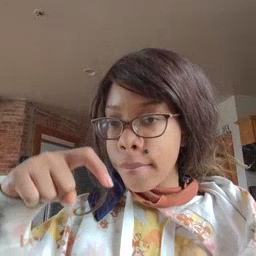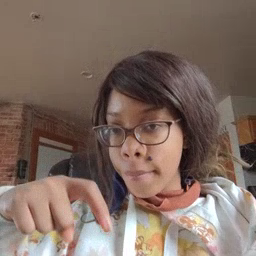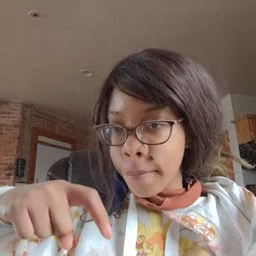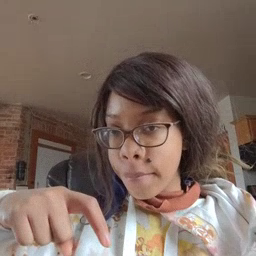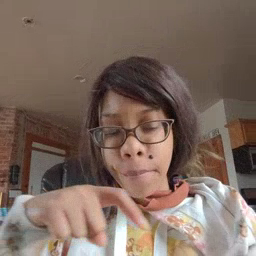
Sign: time